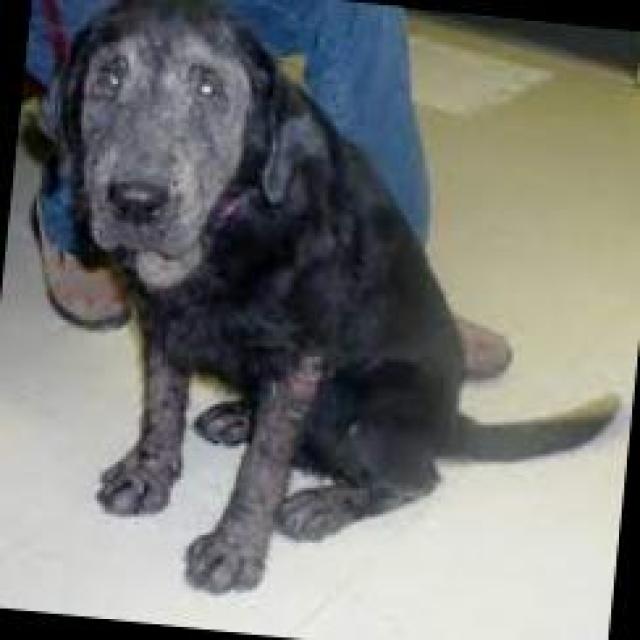
Canine fungal skin infection — characterized by alopecia, scaling, crusting, and circular lesions. Common agents include Malassezia and Candida species.